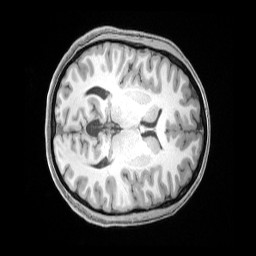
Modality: T1w
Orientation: axial
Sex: female
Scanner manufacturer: siemens
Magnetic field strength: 3 T
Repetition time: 2.4 s
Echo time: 0.00222 s